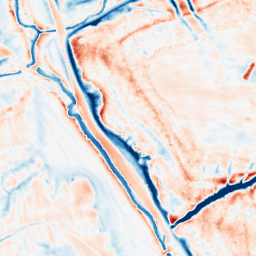
Category: multiscale
Decomposition family: dog_multiscale
Decomposition parameters: sigma_ratio: 1.6
n_scales: 5
base_sigma: 0.5
Upsampling method: bicubic
Upsampling parameters: scale: 4
Upsampling scale: 4